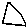
Label: triangle